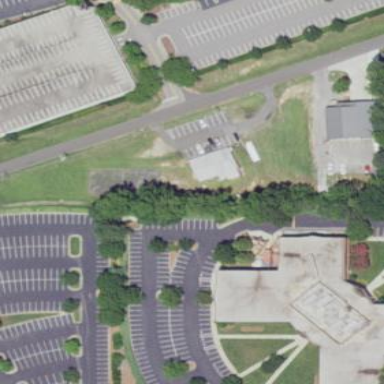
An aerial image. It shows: Parking area with asphalt surface.